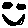
Label: smiley face